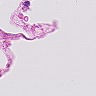
Metastatic tissue present: no